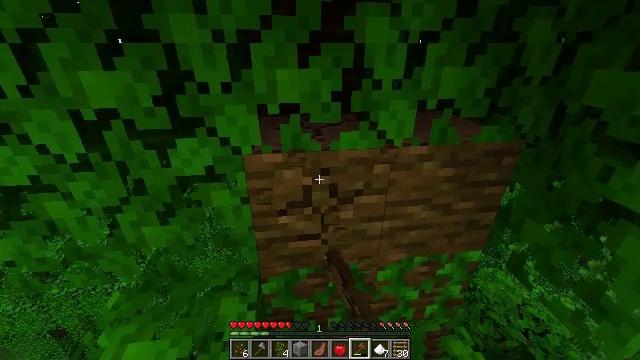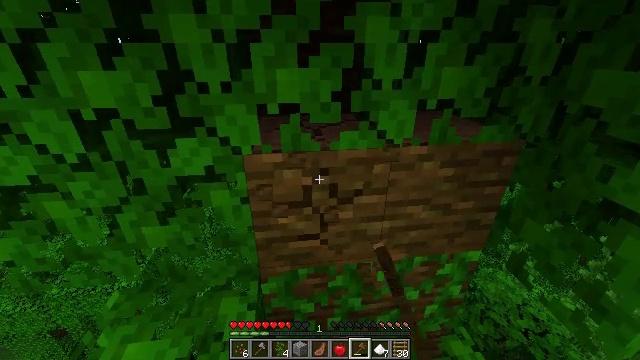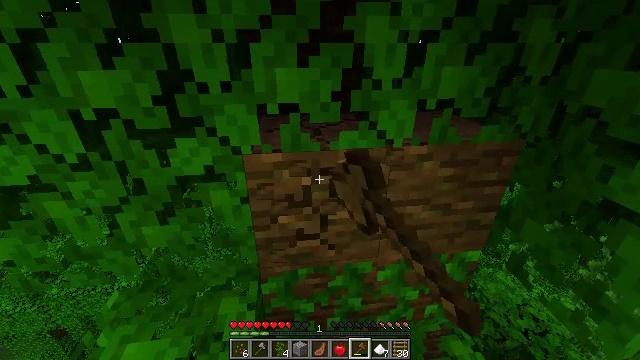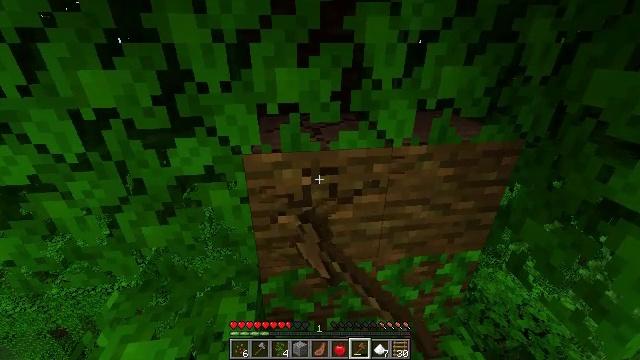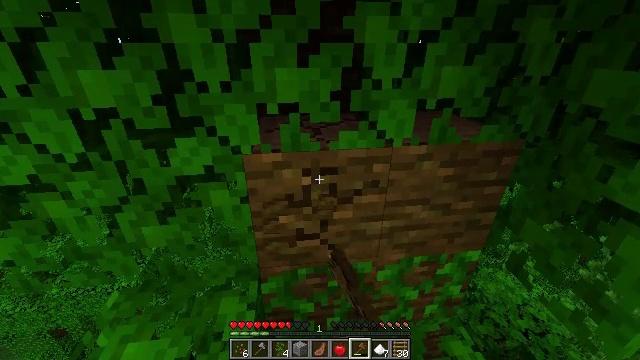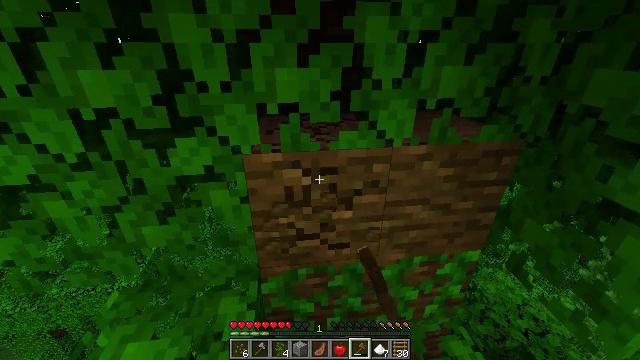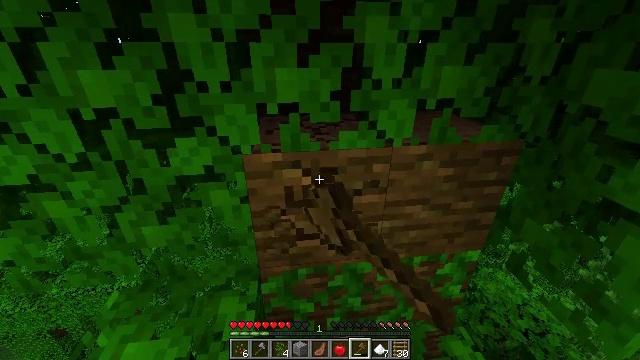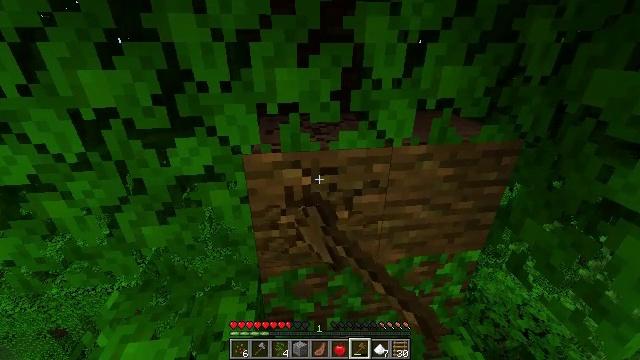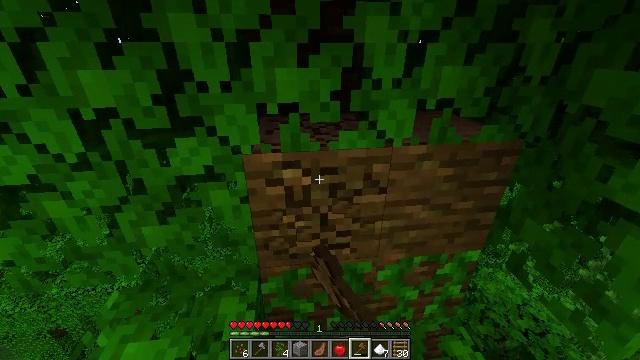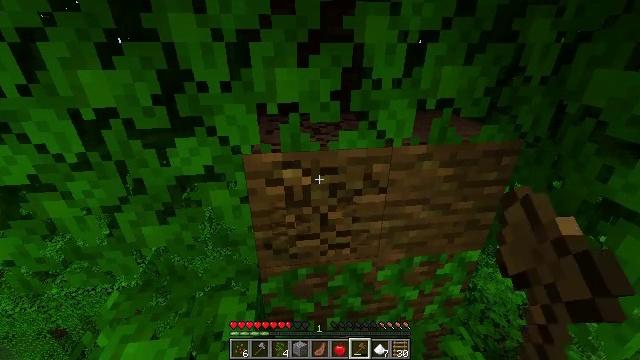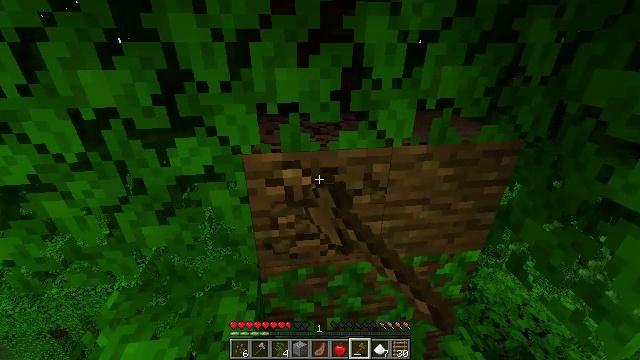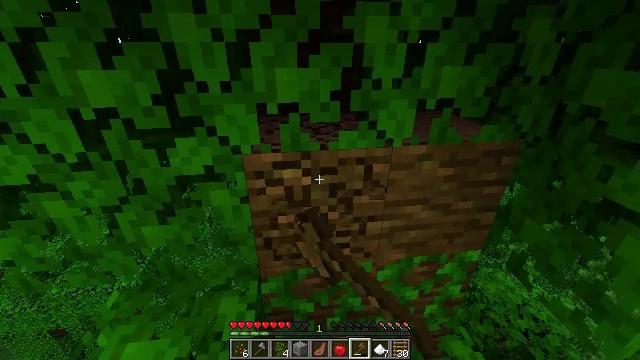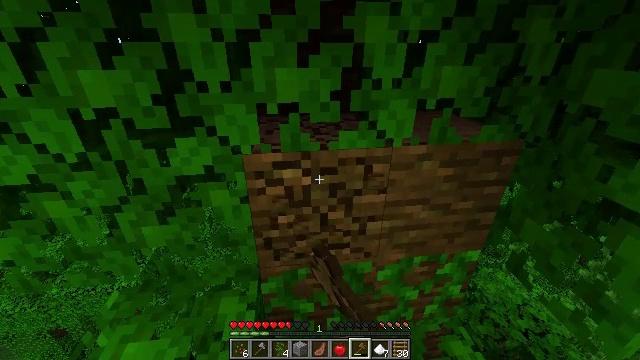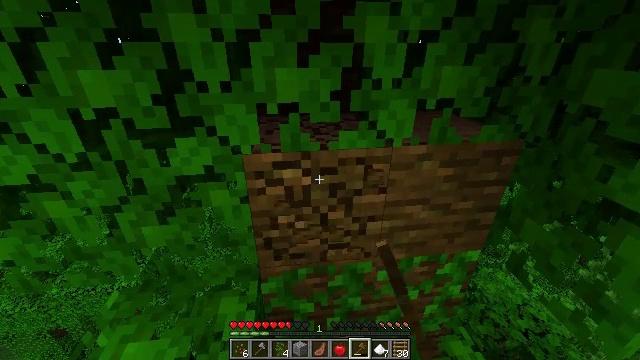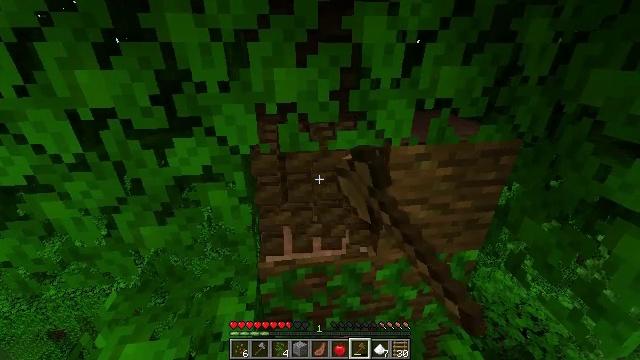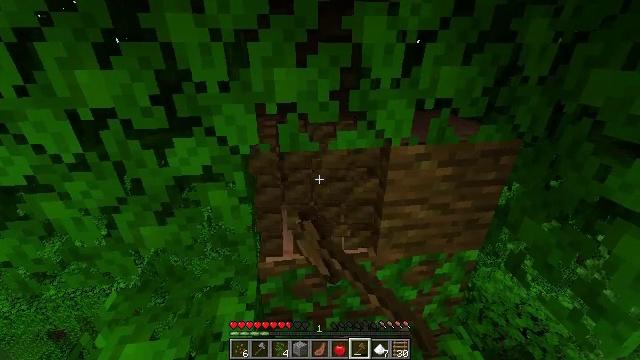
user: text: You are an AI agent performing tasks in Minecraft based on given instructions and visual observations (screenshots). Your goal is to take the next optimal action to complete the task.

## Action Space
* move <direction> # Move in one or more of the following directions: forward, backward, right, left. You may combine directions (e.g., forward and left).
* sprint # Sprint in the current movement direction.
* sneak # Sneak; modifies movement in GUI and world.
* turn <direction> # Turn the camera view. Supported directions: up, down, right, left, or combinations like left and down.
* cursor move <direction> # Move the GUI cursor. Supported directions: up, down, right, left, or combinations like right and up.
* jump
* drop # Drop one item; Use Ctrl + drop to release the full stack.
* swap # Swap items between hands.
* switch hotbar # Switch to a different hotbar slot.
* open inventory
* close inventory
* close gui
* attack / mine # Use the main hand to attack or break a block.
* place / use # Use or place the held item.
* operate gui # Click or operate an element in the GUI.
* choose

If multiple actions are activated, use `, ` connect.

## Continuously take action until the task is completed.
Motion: motion action
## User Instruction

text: Mine the jungle log in the rainforest biome.
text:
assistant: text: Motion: attack / mine
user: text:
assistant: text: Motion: attack / mine
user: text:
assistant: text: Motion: attack / mine
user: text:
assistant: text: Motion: attack / mine
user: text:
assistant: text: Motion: attack / mine
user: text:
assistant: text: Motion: attack / mine
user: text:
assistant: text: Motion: attack / mine
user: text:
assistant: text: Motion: attack / mine
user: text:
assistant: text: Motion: attack / mine
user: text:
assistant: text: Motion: attack / mine
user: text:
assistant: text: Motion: attack / mine
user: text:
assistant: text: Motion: attack / mine
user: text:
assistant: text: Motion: attack / mine
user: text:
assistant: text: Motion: attack / mine
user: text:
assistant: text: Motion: attack / mine
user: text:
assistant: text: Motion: turn right, attack / mine
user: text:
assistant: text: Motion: turn right, attack / mine
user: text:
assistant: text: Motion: attack / mine
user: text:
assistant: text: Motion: turn right, attack / mine
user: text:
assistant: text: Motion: turn right, attack / mine
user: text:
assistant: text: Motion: turn right, attack / mine
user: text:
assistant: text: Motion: turn right, attack / mine
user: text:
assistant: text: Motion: turn right, attack / mine
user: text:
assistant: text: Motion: turn right, attack / mine
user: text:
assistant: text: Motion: turn right, attack / mine
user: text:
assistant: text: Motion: turn right, attack / mine
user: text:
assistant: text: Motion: attack / mine
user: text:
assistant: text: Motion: attack / mine
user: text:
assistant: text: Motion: attack / mine
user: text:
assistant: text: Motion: attack / mine